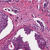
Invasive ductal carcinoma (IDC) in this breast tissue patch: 1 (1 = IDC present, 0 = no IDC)